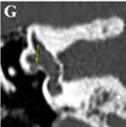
Right OCD between LSC, and ,FN (yellow arrows in B.
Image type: radiology (ct)